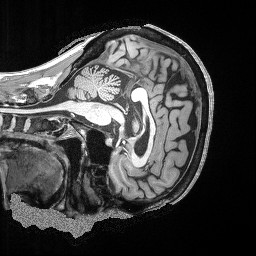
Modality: T1w
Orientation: sagittal
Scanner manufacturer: siemens
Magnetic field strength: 3 T
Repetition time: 2.53 s
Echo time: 0.00169 s